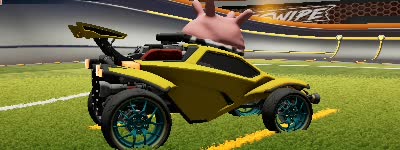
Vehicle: octane